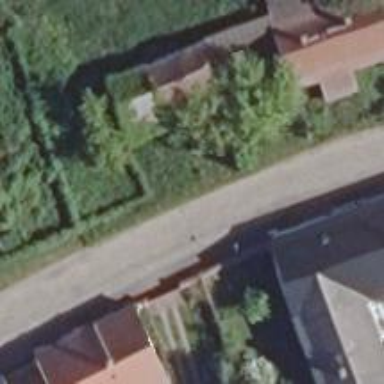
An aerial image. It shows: Residential road.